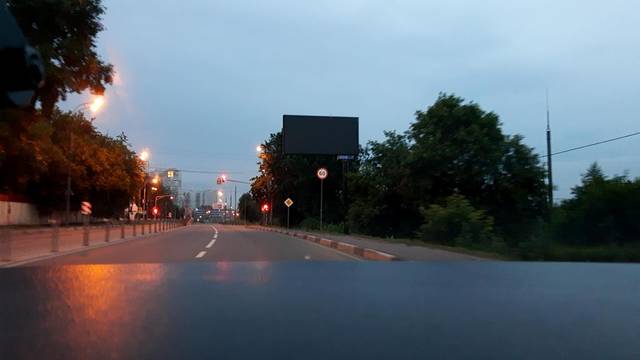
Region: Russia
Coordinates: 55.689, 37.321